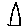
Label: triangle